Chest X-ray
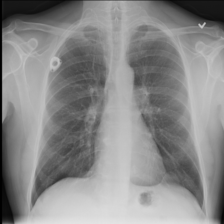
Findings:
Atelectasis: negative
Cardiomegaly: negative
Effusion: negative
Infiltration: negative
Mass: negative
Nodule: negative
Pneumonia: negative
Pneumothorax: negative
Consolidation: negative
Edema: negative
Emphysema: positive
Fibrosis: negative
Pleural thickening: negative
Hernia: negative